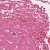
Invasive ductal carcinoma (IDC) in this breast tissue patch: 0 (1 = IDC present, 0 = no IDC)